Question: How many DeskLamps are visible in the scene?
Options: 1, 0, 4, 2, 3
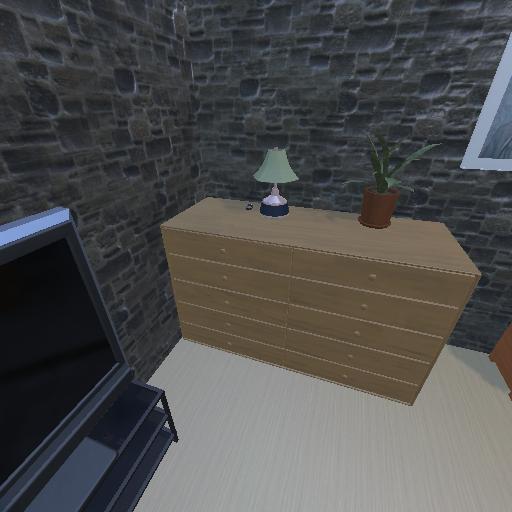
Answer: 1